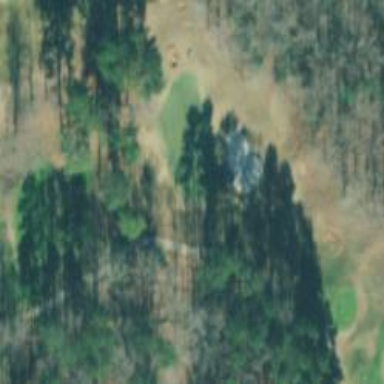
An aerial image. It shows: View of golf hole.